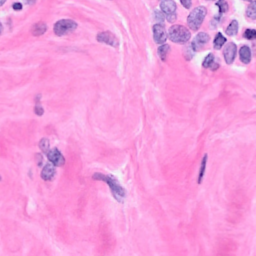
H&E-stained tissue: Breast